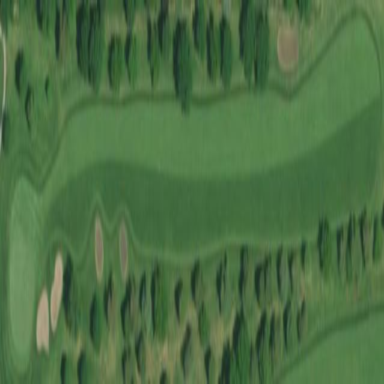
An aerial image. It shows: Grassy area designated as golf fairway.